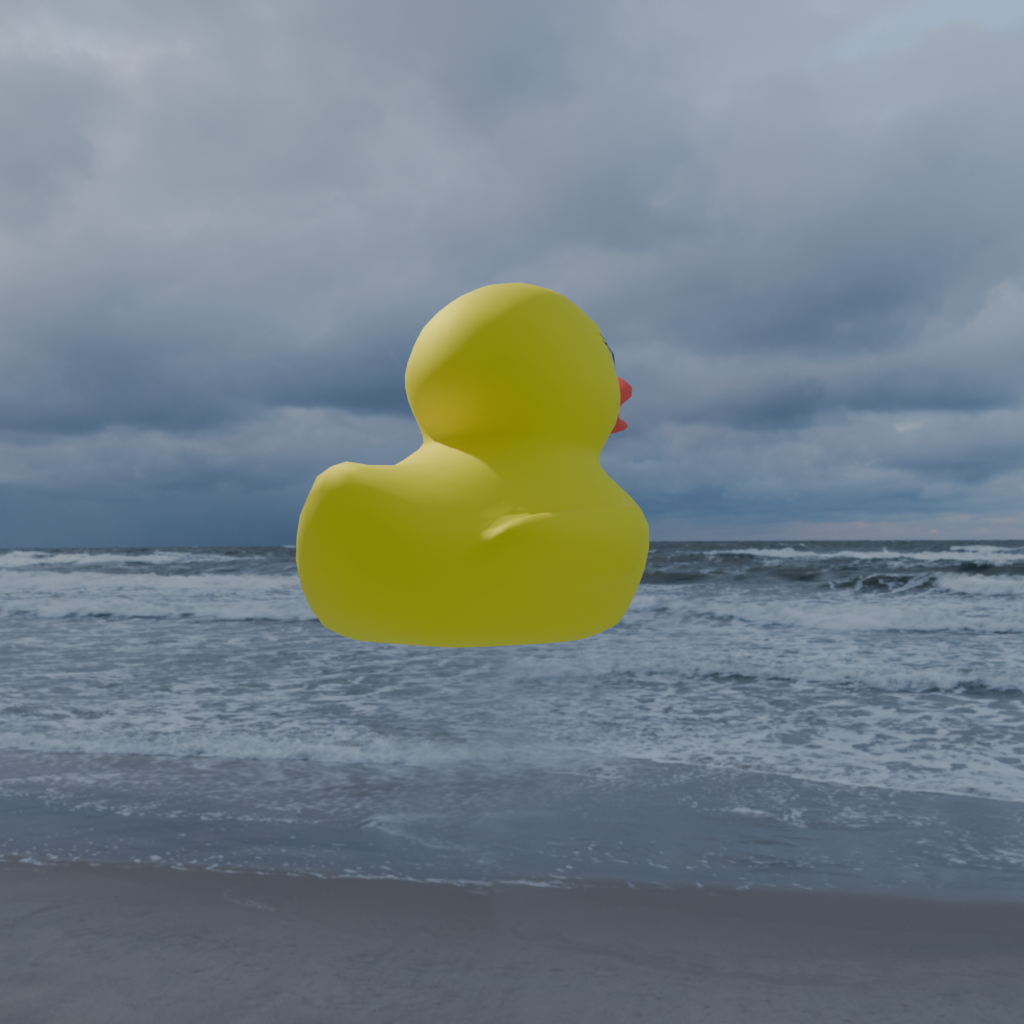
an image of a yellow rubber duck seen from <back_right> in a snow-covered beach with a cloudy winter sky.